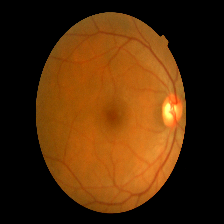
Diabetic retinopathy grade: Mild